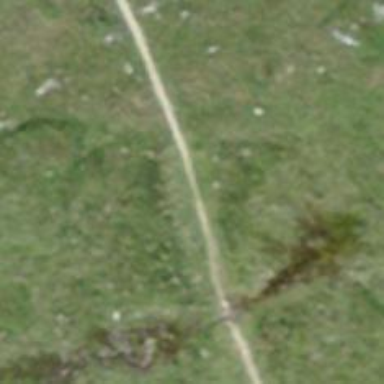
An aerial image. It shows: Path.